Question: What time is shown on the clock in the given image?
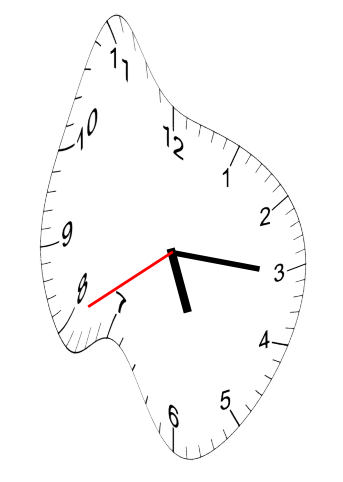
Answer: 05:15:40